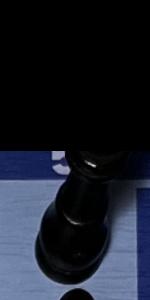
Label: King_Black